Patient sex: M
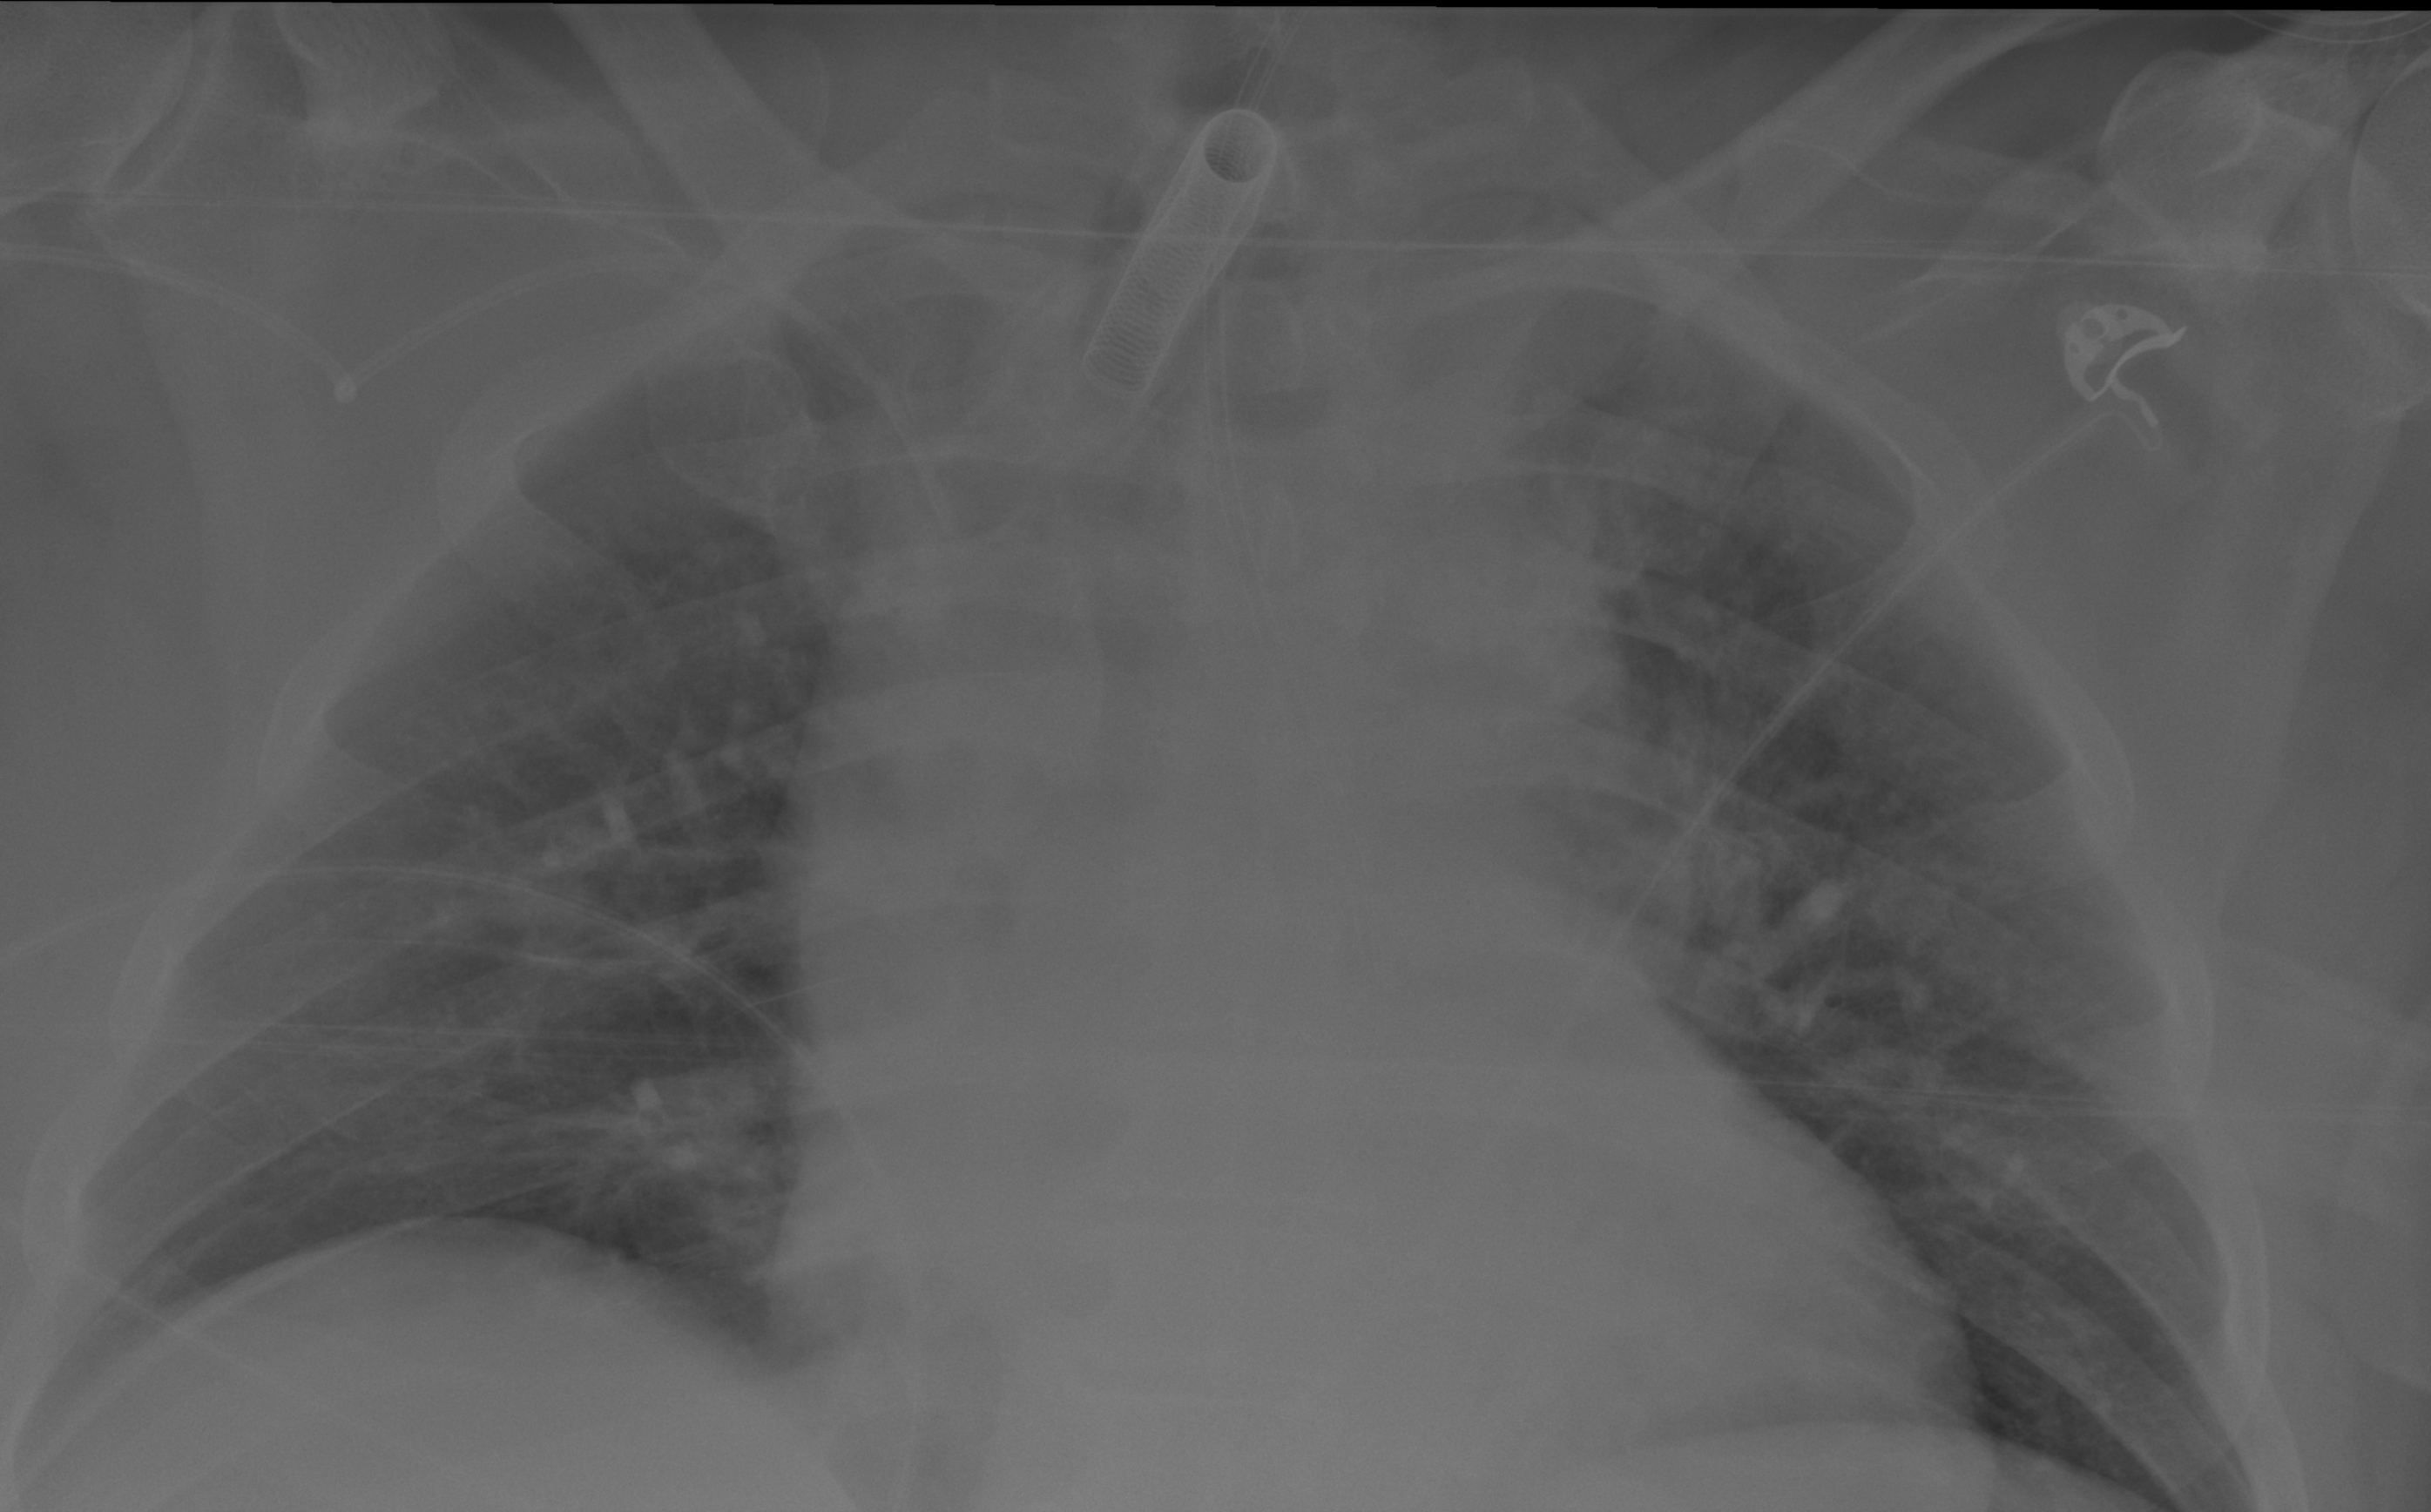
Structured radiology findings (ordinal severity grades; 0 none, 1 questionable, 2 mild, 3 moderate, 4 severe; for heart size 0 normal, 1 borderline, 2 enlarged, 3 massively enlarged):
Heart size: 2
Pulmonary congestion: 0
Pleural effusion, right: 0
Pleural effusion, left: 0
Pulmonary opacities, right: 0
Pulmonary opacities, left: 2
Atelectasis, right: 2
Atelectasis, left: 2